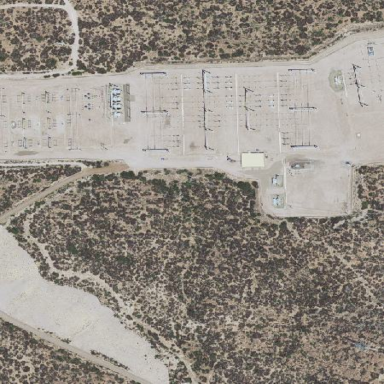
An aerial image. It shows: Outdoor power substation enclosed by fence. The substation operates at the transmission level.